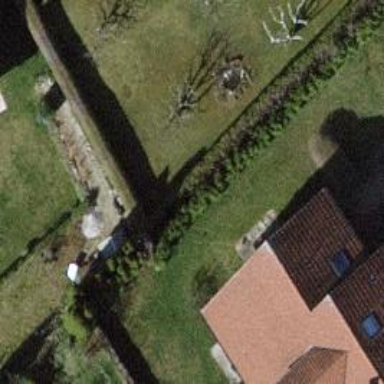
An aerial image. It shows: Hedge acting as barrier.